Question: I am reading about Codd's Eight Original Operators in <URL> and do not understand the Divide operator.
Quotes defining the Divide operator:
> "A divisor relation is used to partition a dividend relation and
produce a quotient relation. The quotient relation is made up of those
values of one column from the dividend table for which the second
column contains all of the values in the divisor."
This statement is in agreement with <URL>.
> "The formula for the Divide operator includes three relations:
divide by per , where is the dividend, is the divisor, and is
the mediator relation. Let relation have attributes A and relation
attributes B. The Divide operator returns a relation that includes of
all tuples from divisor such that a tuple {A, B} appears in the
mediator relation for all tuples from divisor relation."
The diagram below is used to demonstrate this statement. I believe the relations are presented in the following order: dividend, divisor, mediator, and end result.

The second relation (the divisor) has {a, x}, {a, z}, {b, x} and {b, z} for tuples. My thought process follows that since there are tuples {b, x} and {b, z} that b should be included in the end result. I've check the book corrections on the book's website (linked at the beginning of this post) and am certain that I am wrong.
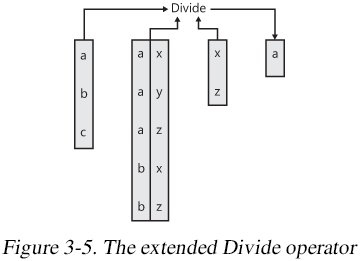
Answer: Relational Division has always been a mess, and is likely to stay that way. It was originally invented as the means for relational query systems to be able to formulate/answer questions such as, e.g., "what is the list of customers who have subscribed ALL possible insurance policy types". That is, it was intended as the vehicle for formulating queries that involved some kind of universal quantification as a predicate determining the result set.
Elaborating further on my customers/policies example, let's assume that the set of "ALL possible insurance policy types" is itself time-varying, i.e. over time, new policy types can emerge, while others can be discontinued. Let's further assume that "ALL possible insurance policy types" in a certain query, means, specifically, "ALL policy types that are currently open for subscrition by customers" (that is, the discontinued policy types are not part of this set of "ALL" types).
Let's assume that this set of "ALL possible policy types" at a certain moment is {TYPE1, TYPE3}. TYPE2 has been discontinued. Let's also assume that customer ES still has a policy of type TYPE2, obviously dating from before when it was discontinued. Thus customer ES has policies of type {TYPE1, TYPE2, TYPE3}.
Now answer the question whether this customer has "ALL policy types that are currently open for subscription". Your answer should be a firm 'yes'. You might get a sense of where this is going : relational division centers around comparison of two . One is a "comparand" (the customer's set of subscribed policy types), the other one is a "reference" (the set of policy types that are currently open for subscription).
Now there are at least two useful comparisons that can be made between sets : one is for equality, the other is for set containment (subsetness). In some cases of querying you will want the equality test, while in others you will want the containment test. And the relational operator called 'division' (in whatever of its umpty flavours) does not allow to make this distinction. I gather it is this phenomenon that you are asking about, and the answer is simply that the choice is made by design, so to speak, and hardwired into the operator's definition. It makes the operator "useful" in those cases where its definition matches your needs, and useless in other cases.
The sort-of good news is, when you have to spell out the SQL for a relational division, there won't be much difference between division-with-equality and division-with-containment (despite the fact that the algebra operator is, by definition, only one of the two, and the other one simply even does not have an algebraic operator). Main problem is that set equality itself is very messy to express in SQL, and that's not any less so "inside a relational division query" ...
And then there are still all the valid points already made by philip. Read them, but very carefully.